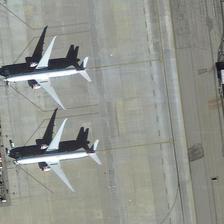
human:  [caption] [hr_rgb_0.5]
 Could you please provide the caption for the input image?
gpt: two planes are parked on an airport .

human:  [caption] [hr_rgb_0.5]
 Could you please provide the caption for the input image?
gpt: two silver-gray planes are at their position exactly with some vehicles aside .

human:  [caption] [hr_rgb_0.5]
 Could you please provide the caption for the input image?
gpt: two white plans are on an airport .

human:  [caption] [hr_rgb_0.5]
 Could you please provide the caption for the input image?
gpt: two planes are parked on an airport .

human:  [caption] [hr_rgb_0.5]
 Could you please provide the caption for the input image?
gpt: two planes are parked on an airport .